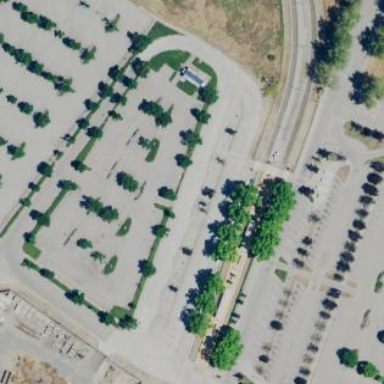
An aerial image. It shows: Platform for public transport on the road.